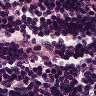
Metastatic tissue present: no